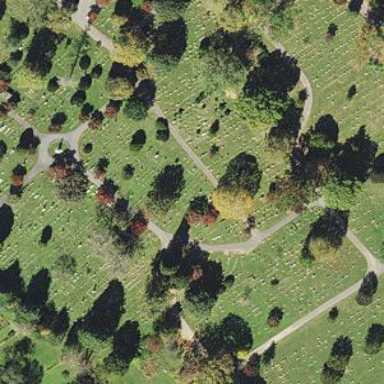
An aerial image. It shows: Cemetery.